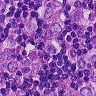
Metastatic tissue present: yes